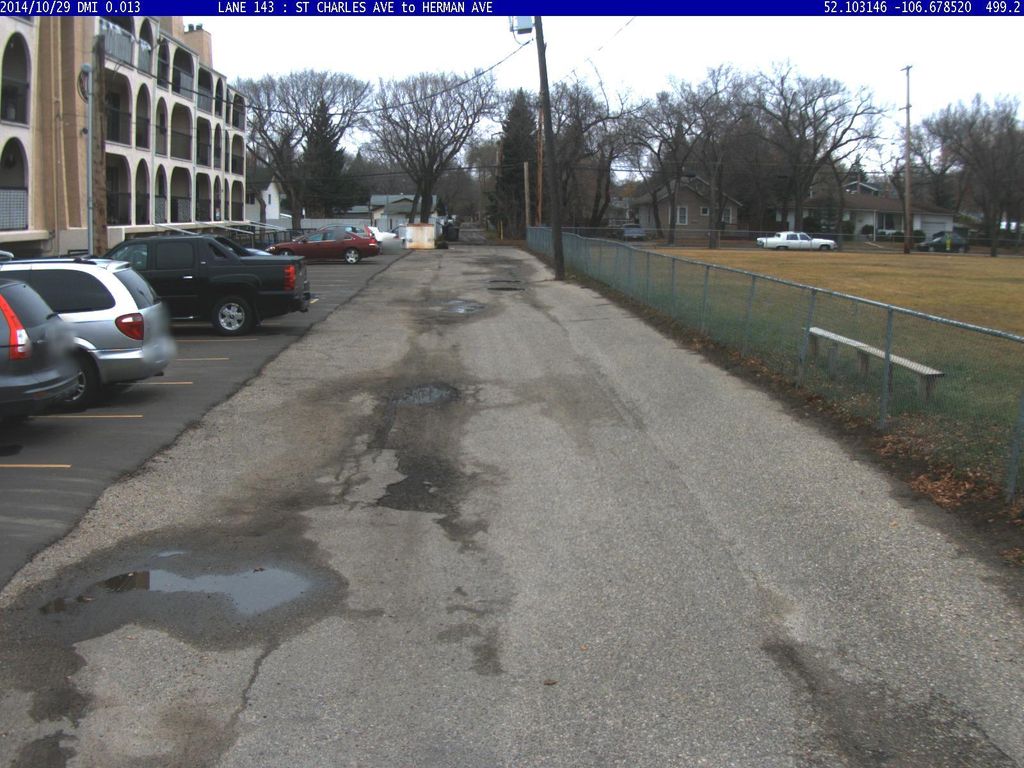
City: saskatoon